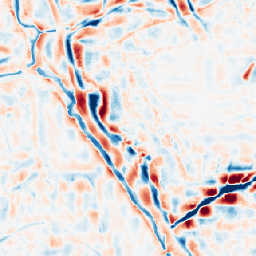
Category: wavelet
Decomposition family: wavelet_dwt
Decomposition parameters: wavelet: sym4
level: 4
Upsampling method: area
Upsampling parameters: scale: 4
Upsampling scale: 4